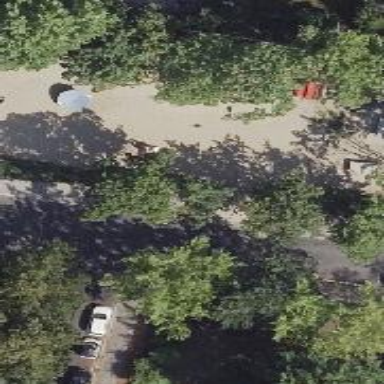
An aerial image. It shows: Playground with springy equipment.